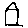
Label: house